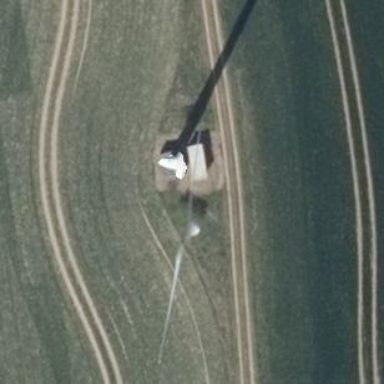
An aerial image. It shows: Wind generator using wind turbines of horizontal axis.